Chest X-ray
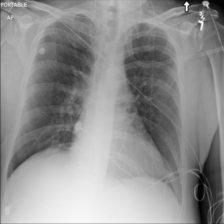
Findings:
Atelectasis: negative
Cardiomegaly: negative
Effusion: negative
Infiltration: positive
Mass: negative
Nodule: negative
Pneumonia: negative
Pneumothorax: negative
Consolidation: negative
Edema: negative
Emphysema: negative
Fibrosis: negative
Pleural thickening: negative
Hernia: negative